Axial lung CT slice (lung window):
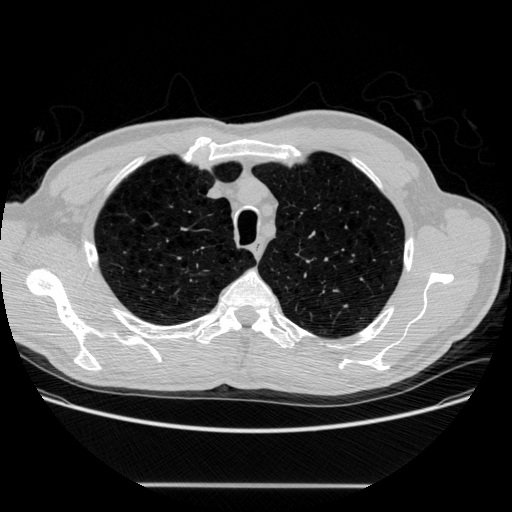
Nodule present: no